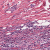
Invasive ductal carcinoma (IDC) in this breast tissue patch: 0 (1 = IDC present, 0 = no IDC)